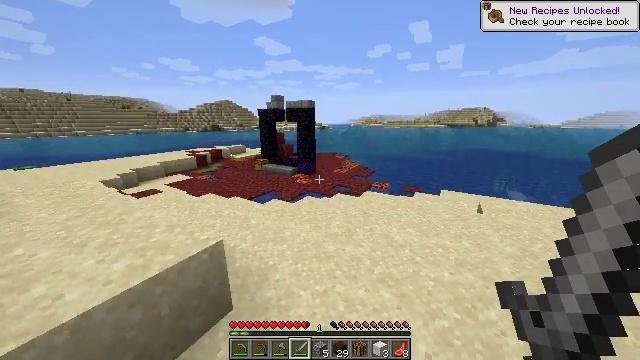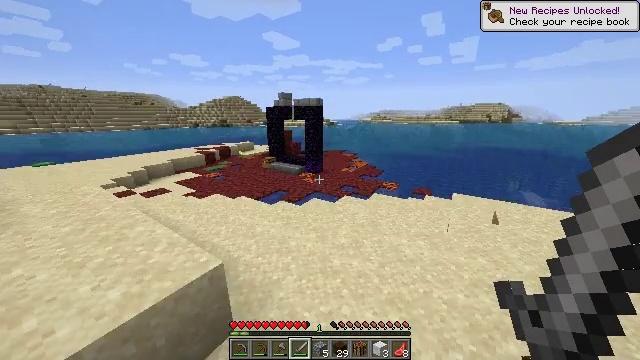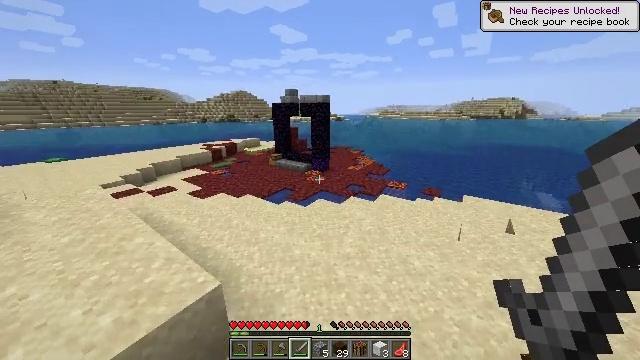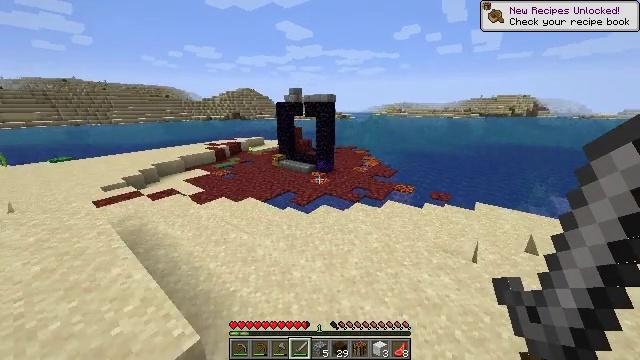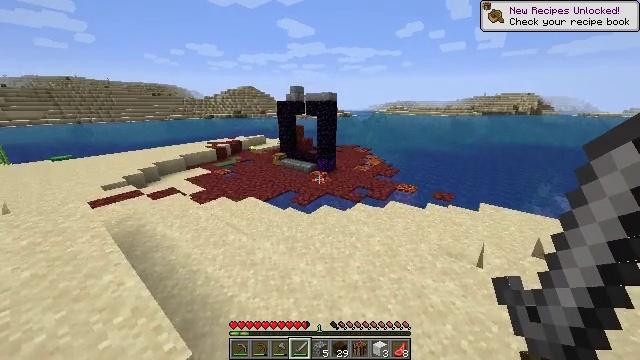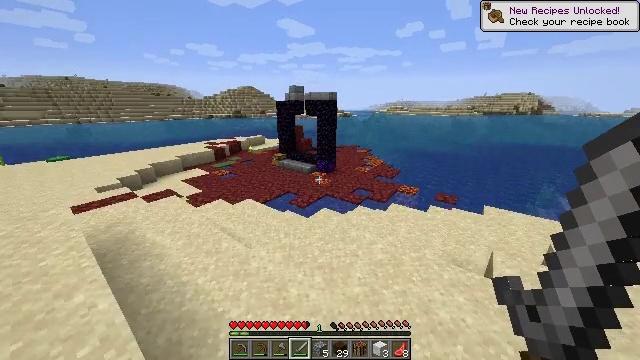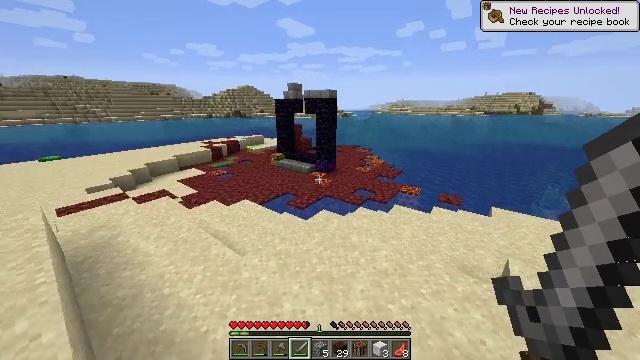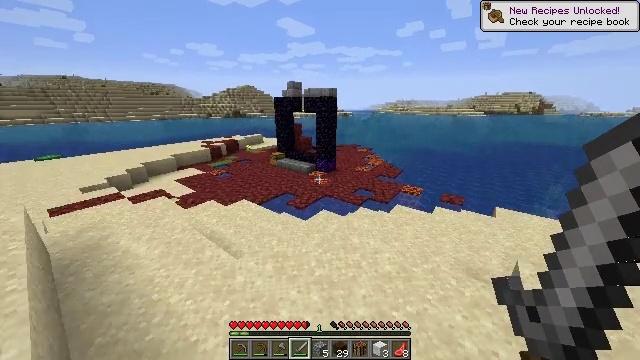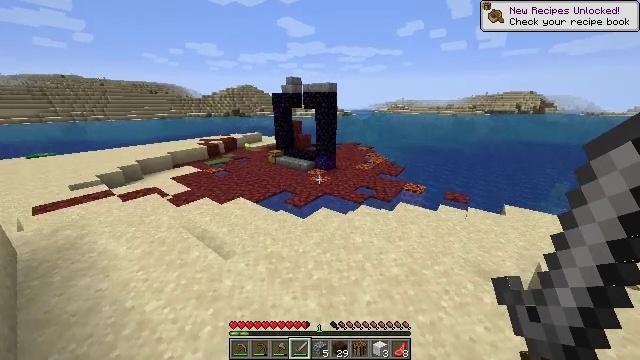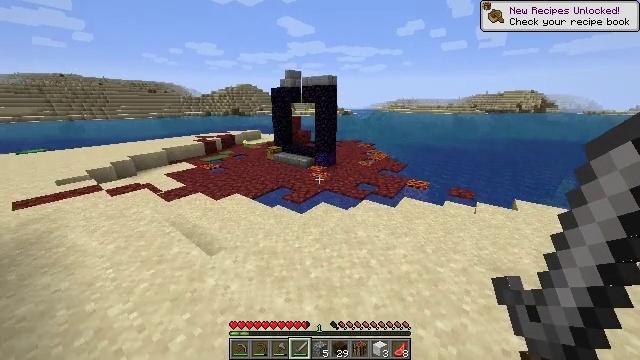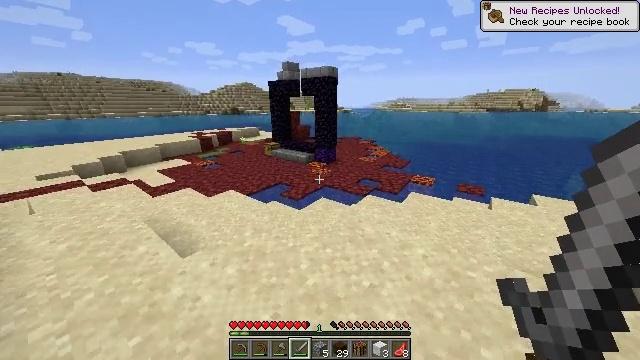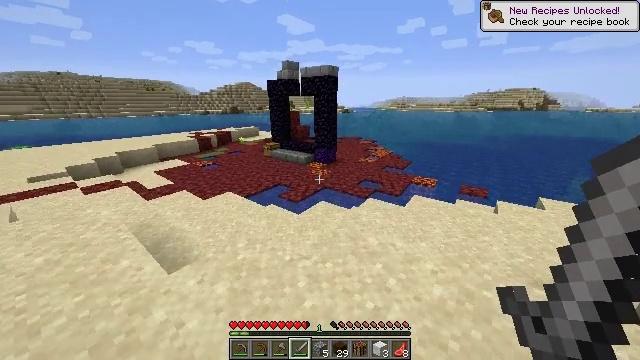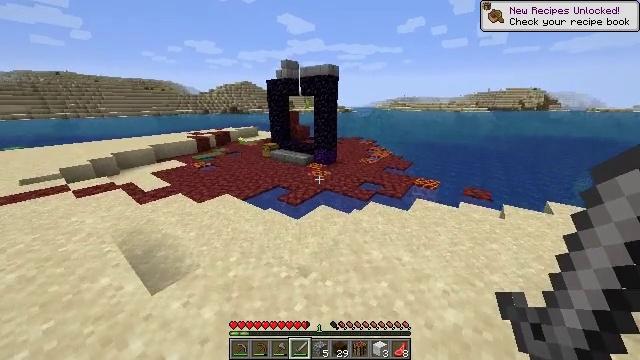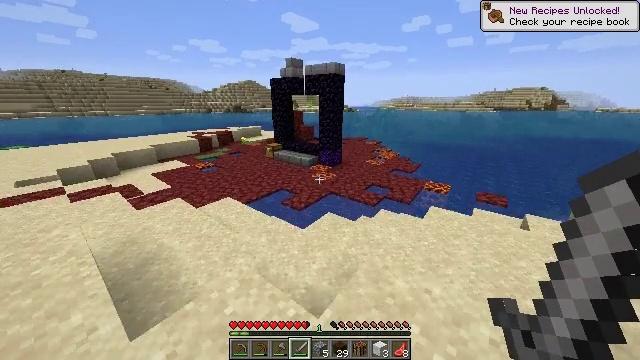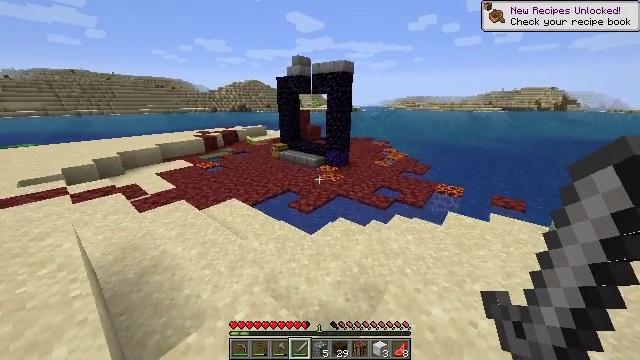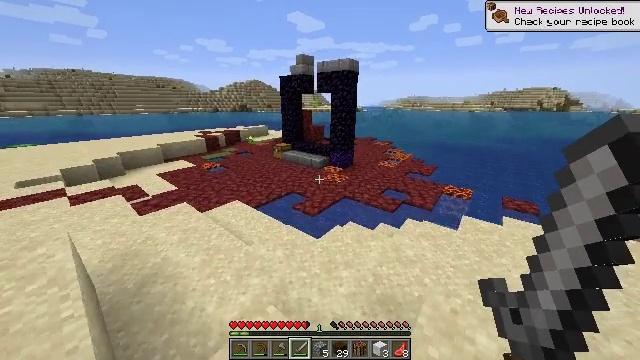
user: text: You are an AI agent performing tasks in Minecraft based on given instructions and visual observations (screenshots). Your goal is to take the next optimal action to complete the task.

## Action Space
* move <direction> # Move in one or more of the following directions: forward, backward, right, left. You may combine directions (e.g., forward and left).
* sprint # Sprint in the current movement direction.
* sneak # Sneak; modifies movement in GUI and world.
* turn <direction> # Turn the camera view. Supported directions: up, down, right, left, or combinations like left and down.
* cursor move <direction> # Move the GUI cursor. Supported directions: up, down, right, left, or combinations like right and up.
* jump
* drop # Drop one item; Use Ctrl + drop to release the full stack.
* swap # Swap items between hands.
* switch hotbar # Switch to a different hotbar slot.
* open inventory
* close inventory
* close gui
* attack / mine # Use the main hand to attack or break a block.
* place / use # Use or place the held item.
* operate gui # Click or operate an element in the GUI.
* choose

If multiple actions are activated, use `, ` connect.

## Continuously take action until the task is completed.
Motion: motion action
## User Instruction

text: Mine sand by the water.
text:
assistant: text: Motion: move forward, sprint, turn left and down, jump
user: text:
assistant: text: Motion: move forward, sprint, turn left and down, jump
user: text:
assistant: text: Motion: move forward, sprint, turn left, jump
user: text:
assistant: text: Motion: move forward, sprint, jump
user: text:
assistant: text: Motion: move forward, sprint, jump
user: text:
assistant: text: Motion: move forward, sprint, jump
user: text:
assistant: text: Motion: move forward, sprint, jump
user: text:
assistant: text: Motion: move forward, sprint, jump
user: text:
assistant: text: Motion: move forward, sprint, jump
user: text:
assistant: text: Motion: move forward, sprint, jump
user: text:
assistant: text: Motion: move forward, sprint
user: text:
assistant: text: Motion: move forward and move left, sprint
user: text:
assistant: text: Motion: move forward and move left, sprint
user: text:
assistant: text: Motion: move forward and move left, sprint, turn left
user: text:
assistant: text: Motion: move forward and move left, sprint
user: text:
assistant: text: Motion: move forward and move left, sprint
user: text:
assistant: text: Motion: move forward and move left, sprint
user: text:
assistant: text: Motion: move forward and move left, sprint
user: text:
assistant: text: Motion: move forward and move left, sprint
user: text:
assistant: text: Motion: move forward and move left, sprint
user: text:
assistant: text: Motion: move forward and move left, sprint
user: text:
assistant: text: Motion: move forward and move left, sprint
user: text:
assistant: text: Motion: move forward and move left, sprint
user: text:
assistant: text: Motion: move forward and move left, sprint
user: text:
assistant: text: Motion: move forward and move left, sprint
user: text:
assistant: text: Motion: move forward and move left, sprint
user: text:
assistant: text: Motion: move forward and move left, sprint
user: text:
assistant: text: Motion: move forward and move left, sprint
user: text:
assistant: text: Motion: move forward and move left, sprint
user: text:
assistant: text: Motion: move forward, sprint